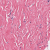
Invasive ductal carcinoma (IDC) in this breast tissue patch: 0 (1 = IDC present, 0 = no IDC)